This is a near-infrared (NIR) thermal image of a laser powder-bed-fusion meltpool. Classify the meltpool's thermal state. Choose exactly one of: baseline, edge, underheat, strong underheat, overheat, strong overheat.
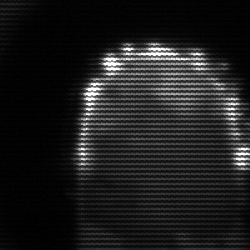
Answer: baseline